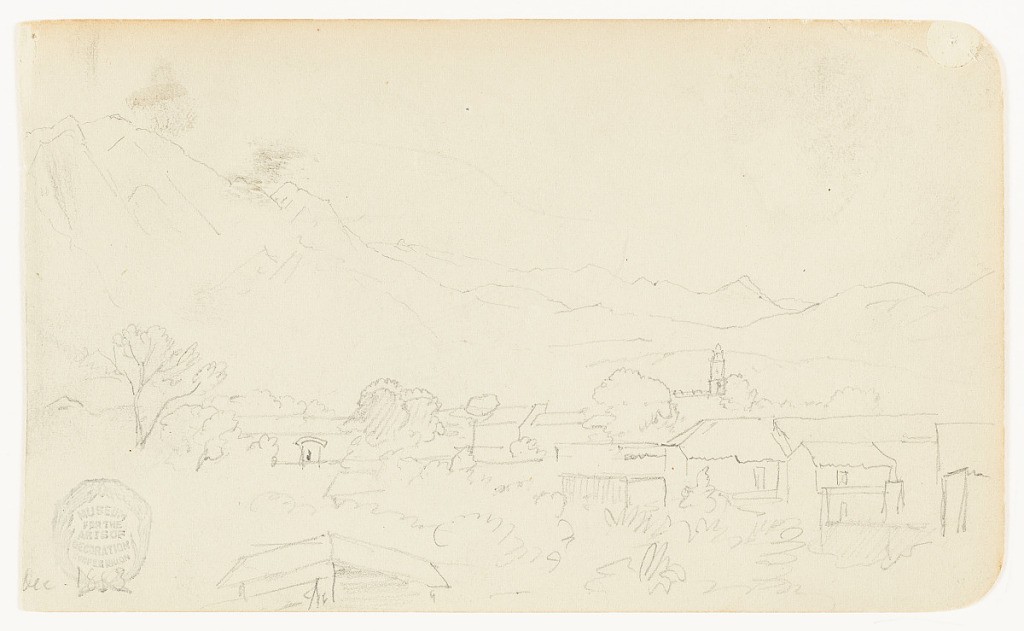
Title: Orizaba, Mexico
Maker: Frederic Edwin Church, American, 1826–1900
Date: December 1883
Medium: Graphite on light green paper; verso: graphite
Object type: Drawing
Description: Landscape sketch showing a view of Orizaba, Mexico and the nearby mountain range known as Sierra Negra, viewed from beside the Rio Orizaba. In the foreground, the roof of a house and vegetation surrounding the river are visible. Other houses and town buildings extend through the middle distance, where the square belltower of the Orizaba Cathedral rises above the other structures. In the background at left, two sharp peaks of the Sierra Negra steeply descend toward the center, where other distant mountains are visible along the horizon. The sharp mountain visible at center right is known as Cerro Tia Simona.

Verso: Landscape sketch showing a loosely rendered view from Mexico of a hill with bushes, in the middle distance at center, and a far-off mountain range, in the background at right.